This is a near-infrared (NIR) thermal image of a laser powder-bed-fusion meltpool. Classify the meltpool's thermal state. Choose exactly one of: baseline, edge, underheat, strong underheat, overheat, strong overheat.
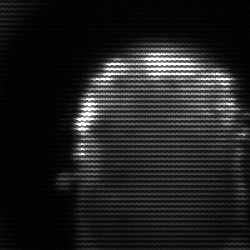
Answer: baseline